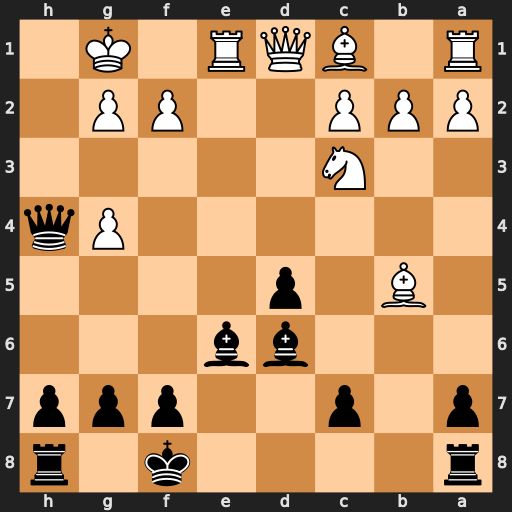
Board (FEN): r4k1r/p1p2ppp/3bb3/1B1p4/6Pq/2N5/PPP2PP1/R1BQR1K1
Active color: b
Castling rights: -
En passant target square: -
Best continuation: Qh2+ Kf1 Qh1+